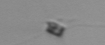
Label: Chaetoceros_tenuissimus